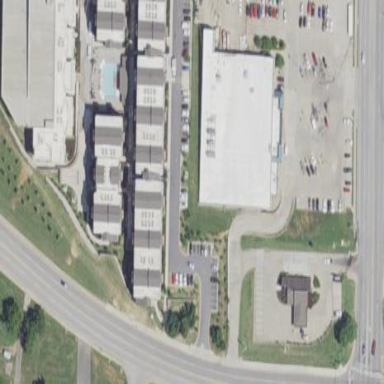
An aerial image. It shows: Retail area.